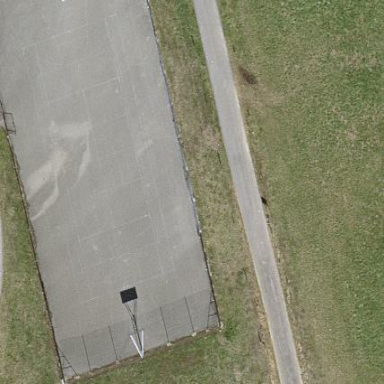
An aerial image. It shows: Basketball court on pitch.